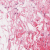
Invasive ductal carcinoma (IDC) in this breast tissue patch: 0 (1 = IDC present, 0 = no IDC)